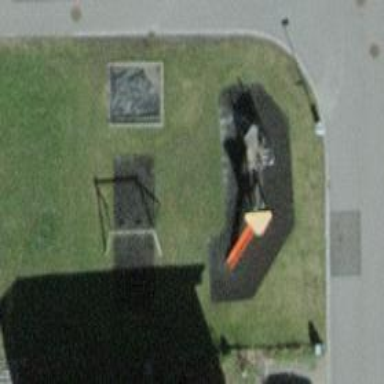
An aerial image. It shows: Playground featuring swings.